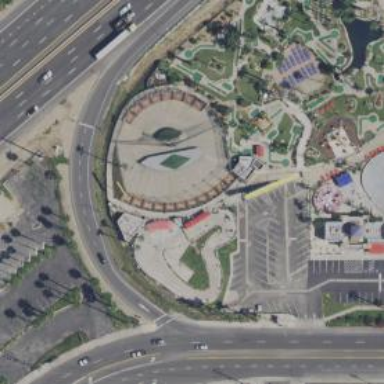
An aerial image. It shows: Batting cage on pitch designated for leisure land activities.